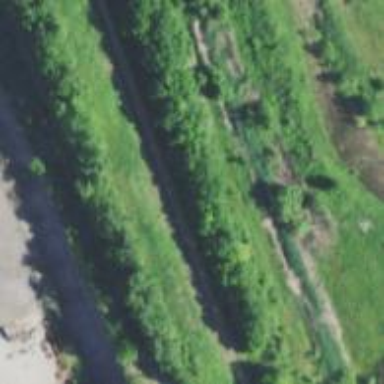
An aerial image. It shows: Abandoned railway.